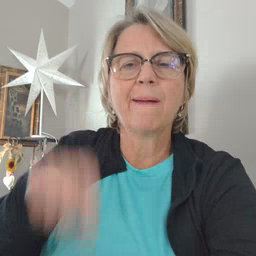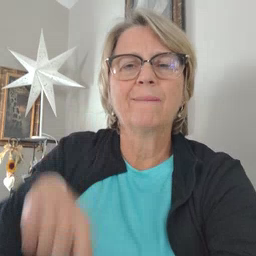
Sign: haveto